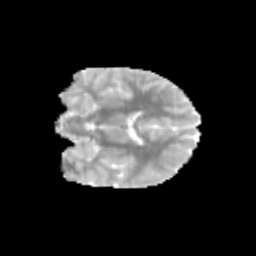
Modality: MD
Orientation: coronal
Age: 10
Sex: male
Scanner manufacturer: siemens
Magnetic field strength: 3 T
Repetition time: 3.8 s
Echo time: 0.07 s